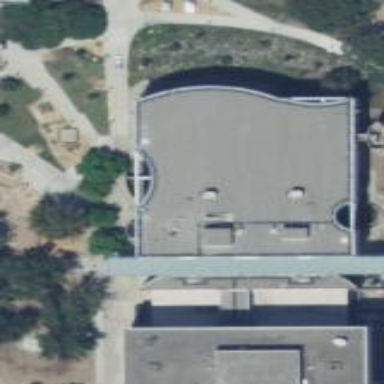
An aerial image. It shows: Building that serves as library.